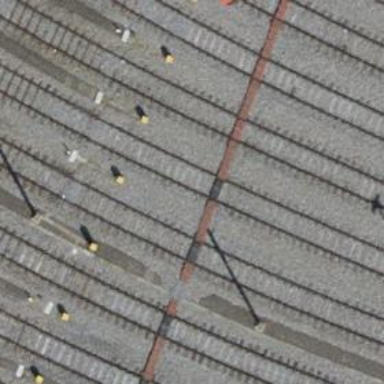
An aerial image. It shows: Rail yard with electrified tracks. The railway has single track with contact line. There is beam retarder on the railway.